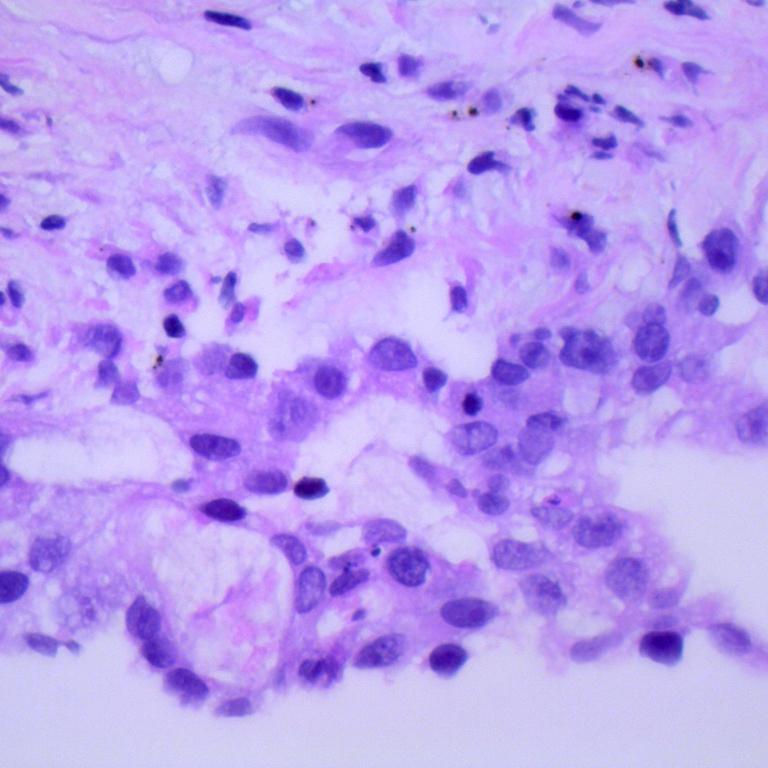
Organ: lung
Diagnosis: adenocarcinomas